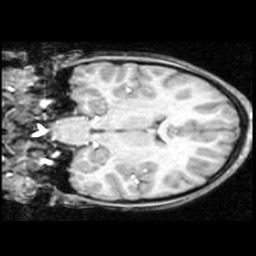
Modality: T1w
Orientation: coronal
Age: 13
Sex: female
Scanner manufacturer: ge
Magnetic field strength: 1.5 T
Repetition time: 0.03333 s
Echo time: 0.008 s